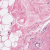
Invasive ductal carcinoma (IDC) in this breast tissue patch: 0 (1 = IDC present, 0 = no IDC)